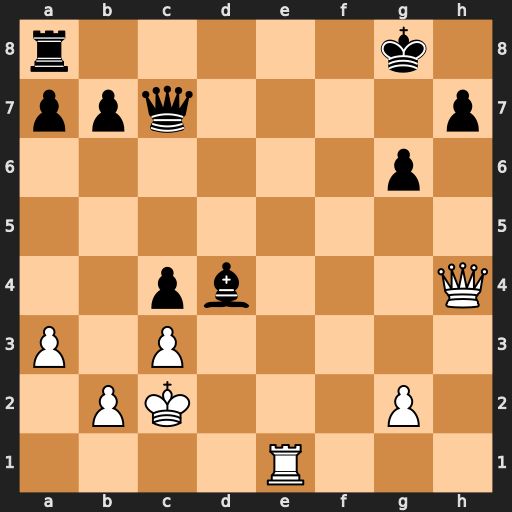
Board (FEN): r5k1/ppq4p/6p1/8/2pb3Q/P1P5/1PK3P1/4R3
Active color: w
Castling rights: -
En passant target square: -
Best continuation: Re7 Qxe7 Qxe7